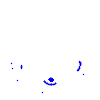
Particle: electron